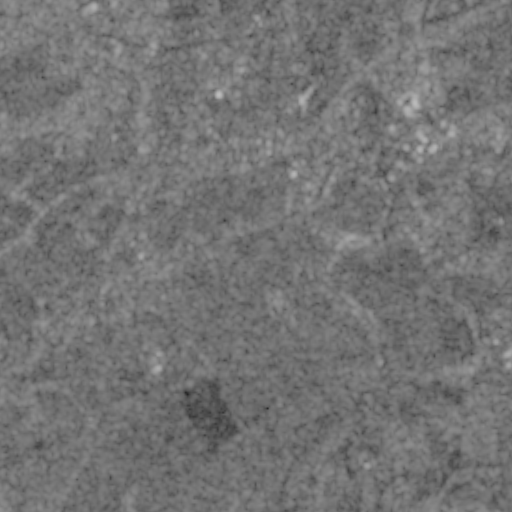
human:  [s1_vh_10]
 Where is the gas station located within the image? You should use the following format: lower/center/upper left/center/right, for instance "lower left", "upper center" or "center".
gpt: The gas station is located in the upper right of the image.
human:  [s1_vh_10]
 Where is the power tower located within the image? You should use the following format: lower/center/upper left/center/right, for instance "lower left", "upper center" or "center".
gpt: The power tower is located in the upper right of the image.
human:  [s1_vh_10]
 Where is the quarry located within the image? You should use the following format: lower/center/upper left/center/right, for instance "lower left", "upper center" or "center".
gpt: The quarry is located in the lower right of the image.
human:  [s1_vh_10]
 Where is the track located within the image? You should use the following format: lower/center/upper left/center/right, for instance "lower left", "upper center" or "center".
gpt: The track is located in the upper center of the image.
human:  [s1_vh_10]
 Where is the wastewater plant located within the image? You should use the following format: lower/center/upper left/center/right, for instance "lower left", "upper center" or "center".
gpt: The wastewater plant is located in the center left of the image.
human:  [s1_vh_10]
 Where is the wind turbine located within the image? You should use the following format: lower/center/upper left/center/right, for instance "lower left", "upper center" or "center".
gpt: The wind turbine is located in the center of the image.
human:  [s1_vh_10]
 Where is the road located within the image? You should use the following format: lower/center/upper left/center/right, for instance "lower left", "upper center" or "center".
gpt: There is no road in the image.

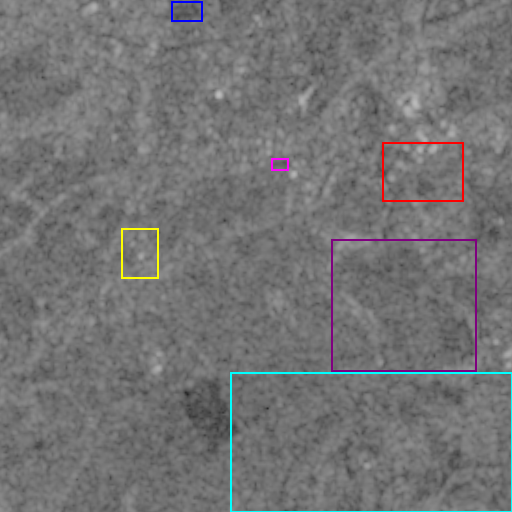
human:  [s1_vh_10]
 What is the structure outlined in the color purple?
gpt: The structure outlined in purple is a crop field.
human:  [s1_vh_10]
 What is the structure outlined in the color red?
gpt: The structure outlined in red is a park.
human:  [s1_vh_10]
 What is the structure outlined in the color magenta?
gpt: The structure outlined in magenta is a parking lot.
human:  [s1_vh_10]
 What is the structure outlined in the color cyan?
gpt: The structure outlined in cyan is a quarry.
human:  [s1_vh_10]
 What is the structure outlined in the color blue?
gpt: The structure outlined in blue is a track.
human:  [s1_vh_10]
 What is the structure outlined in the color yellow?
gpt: The structure outlined in yellow is a wastewater plant.
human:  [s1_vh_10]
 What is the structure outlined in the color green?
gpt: There is no green outline.